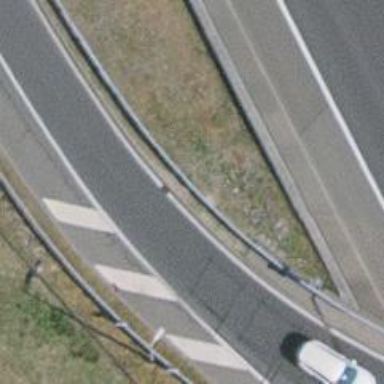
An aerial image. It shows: Motorway link.